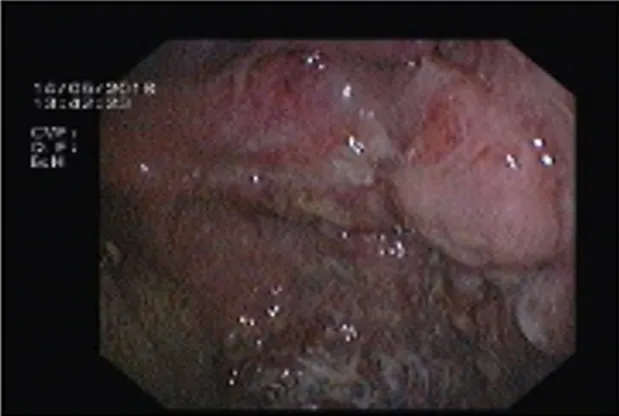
Gastric mass on. Upper gastrointestinal endoscopy.
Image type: endoscopy (gi_endoscopy)